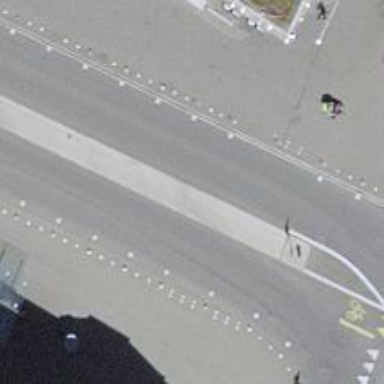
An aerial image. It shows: Uncontrolled crossing on the road.